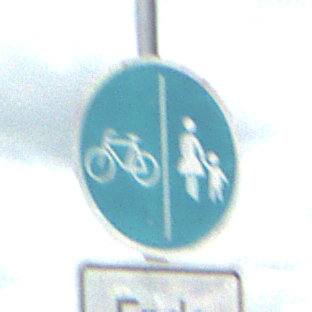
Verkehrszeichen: GetrennterRadUndGehwegRadwegLinks
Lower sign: HinweisDurchVerbaleAngabe2
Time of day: Midday
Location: Outdoor (Suburban)
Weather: PartlyCloudy
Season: Summer
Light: Natural